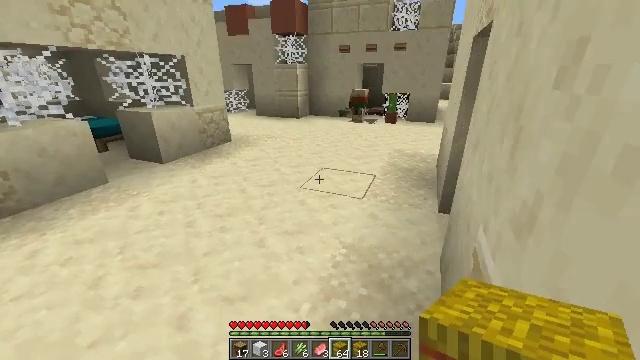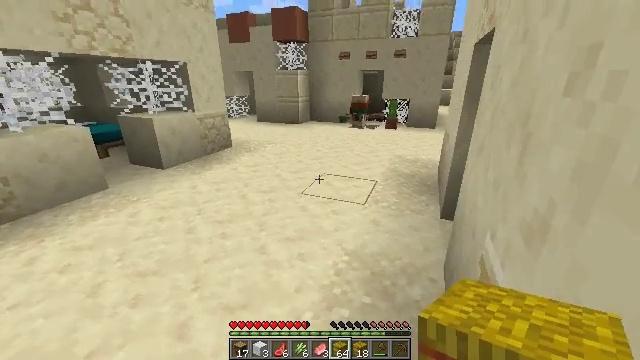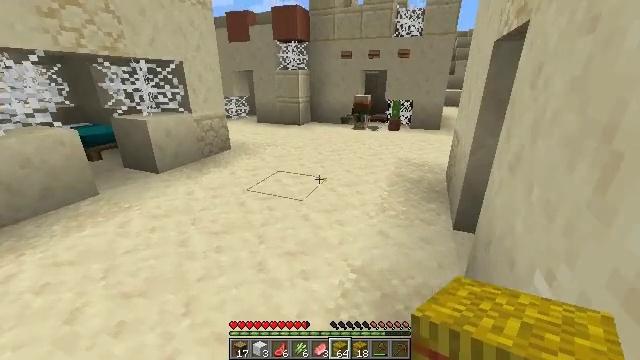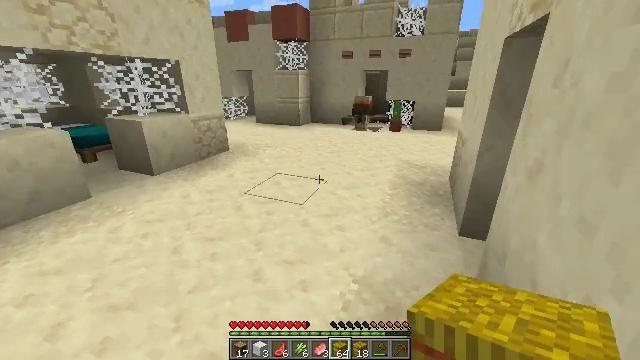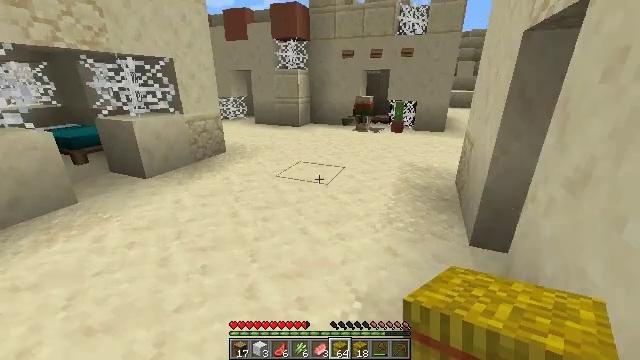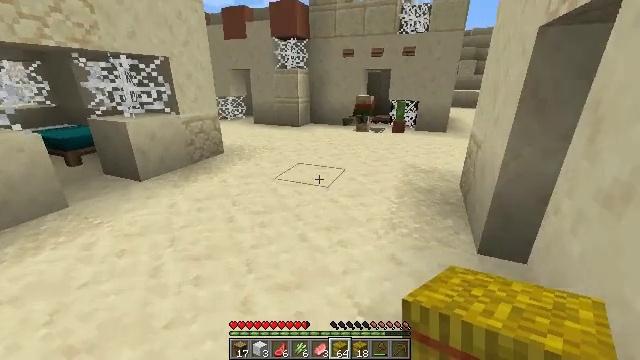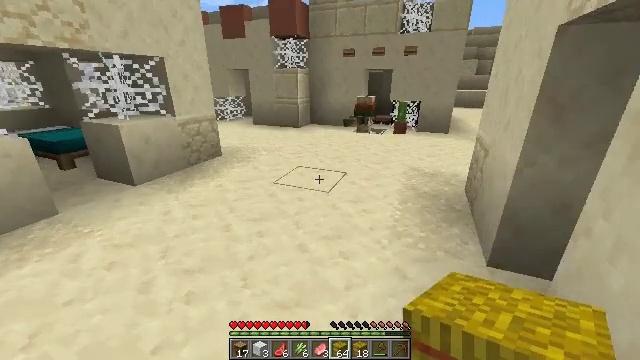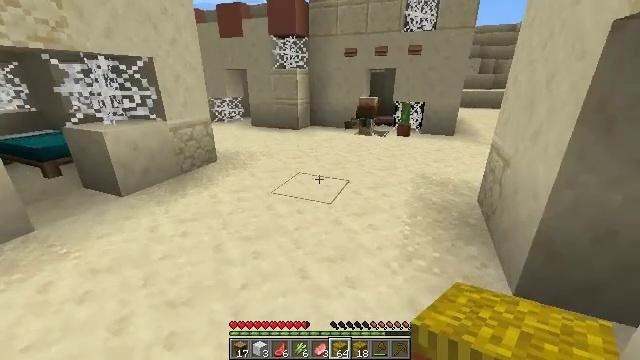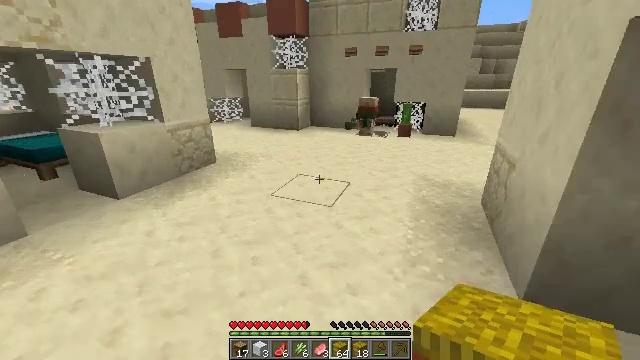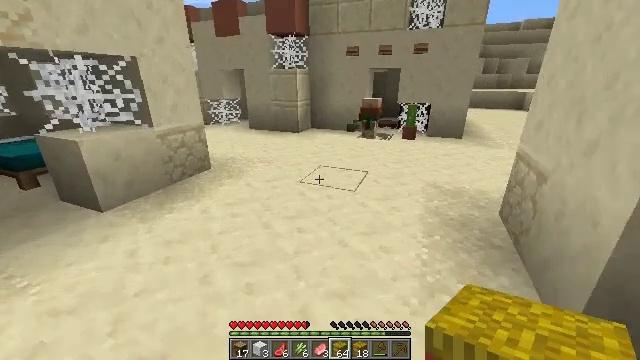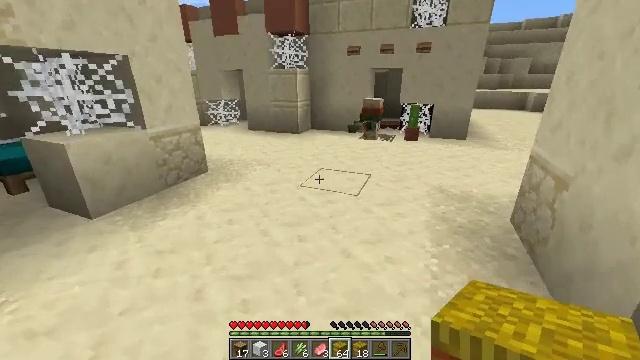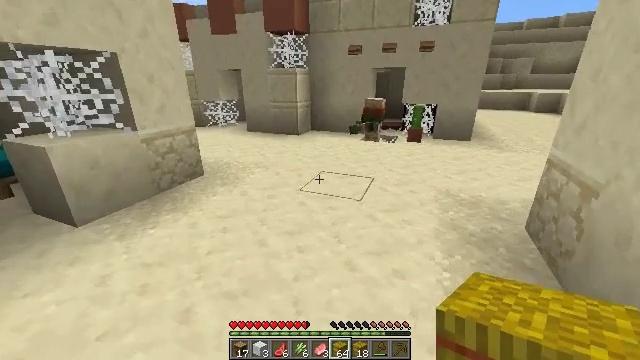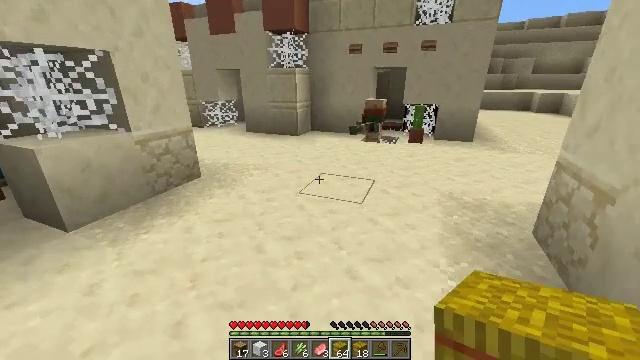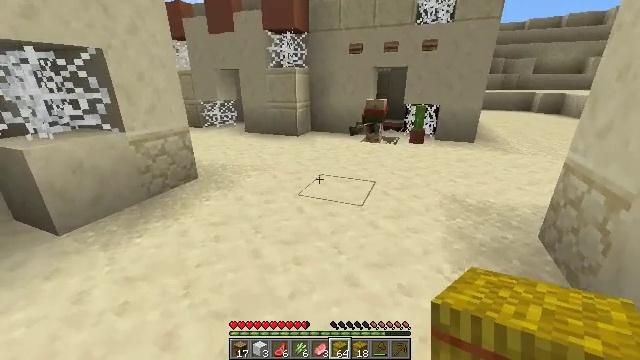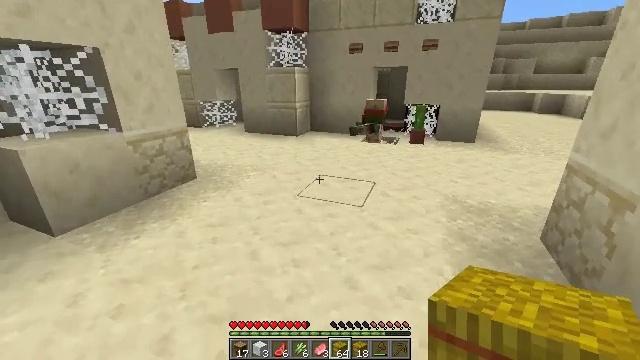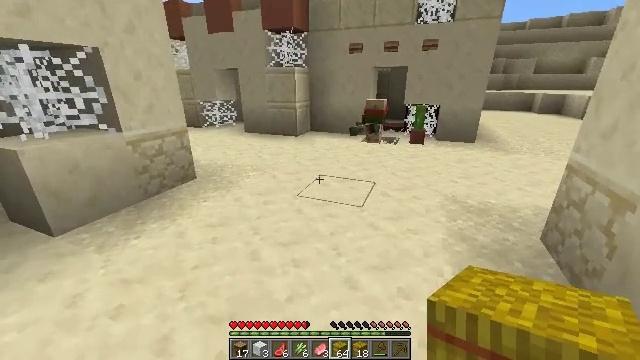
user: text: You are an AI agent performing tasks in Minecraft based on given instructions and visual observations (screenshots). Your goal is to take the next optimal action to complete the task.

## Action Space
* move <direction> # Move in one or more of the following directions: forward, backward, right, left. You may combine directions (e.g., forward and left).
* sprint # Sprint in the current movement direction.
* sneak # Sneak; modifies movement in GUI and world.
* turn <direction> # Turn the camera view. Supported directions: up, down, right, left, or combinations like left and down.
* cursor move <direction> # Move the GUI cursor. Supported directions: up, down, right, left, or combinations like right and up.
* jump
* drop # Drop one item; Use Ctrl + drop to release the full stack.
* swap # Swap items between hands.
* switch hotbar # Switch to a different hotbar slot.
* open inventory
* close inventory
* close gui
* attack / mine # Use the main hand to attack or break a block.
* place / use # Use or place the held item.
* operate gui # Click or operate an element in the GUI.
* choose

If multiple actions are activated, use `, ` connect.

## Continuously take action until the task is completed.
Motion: motion action
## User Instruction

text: Gather the potted cactus from the pot.
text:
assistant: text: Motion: move forward, turn up
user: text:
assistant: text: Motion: move forward
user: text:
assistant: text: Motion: move forward
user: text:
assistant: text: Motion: move forward
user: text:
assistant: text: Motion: move forward
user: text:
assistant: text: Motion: move forward
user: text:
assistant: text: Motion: move forward
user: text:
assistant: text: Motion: move forward
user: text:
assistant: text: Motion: move forward
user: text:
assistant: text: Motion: move forward
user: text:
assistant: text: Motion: move forward
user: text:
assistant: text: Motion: no_op
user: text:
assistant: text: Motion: no_op
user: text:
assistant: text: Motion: no_op
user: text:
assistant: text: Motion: no_op
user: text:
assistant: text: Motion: no_op
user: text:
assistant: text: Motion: no_op
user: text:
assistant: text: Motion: no_op
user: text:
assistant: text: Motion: turn right and up
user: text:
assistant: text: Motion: turn right and up
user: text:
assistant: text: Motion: no_op
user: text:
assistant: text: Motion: no_op
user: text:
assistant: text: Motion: move forward
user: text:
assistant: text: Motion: move forward
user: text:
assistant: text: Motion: move forward
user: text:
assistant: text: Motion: move forward and move left
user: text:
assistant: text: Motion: move forward and move left, turn up
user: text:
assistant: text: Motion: move forward and move left, turn right and up
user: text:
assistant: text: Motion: move forward and move left, turn right and up
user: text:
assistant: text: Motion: move forward and move left